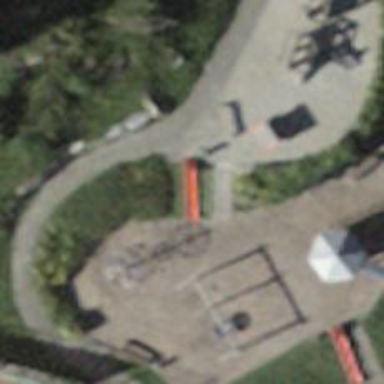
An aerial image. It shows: Playground with slide.